Question: I want to use a Web Browser to access a website that uses JavaScript on load. I understand that Web Browser is a wrapper of the current installed version of Internet Explorer. However, testing the website on Internet Explorer yields no errors but does not work if I use the Web Browser to access the content.
I have also looked at my internet security settings to ensure it is enabled.
The issue I get is;

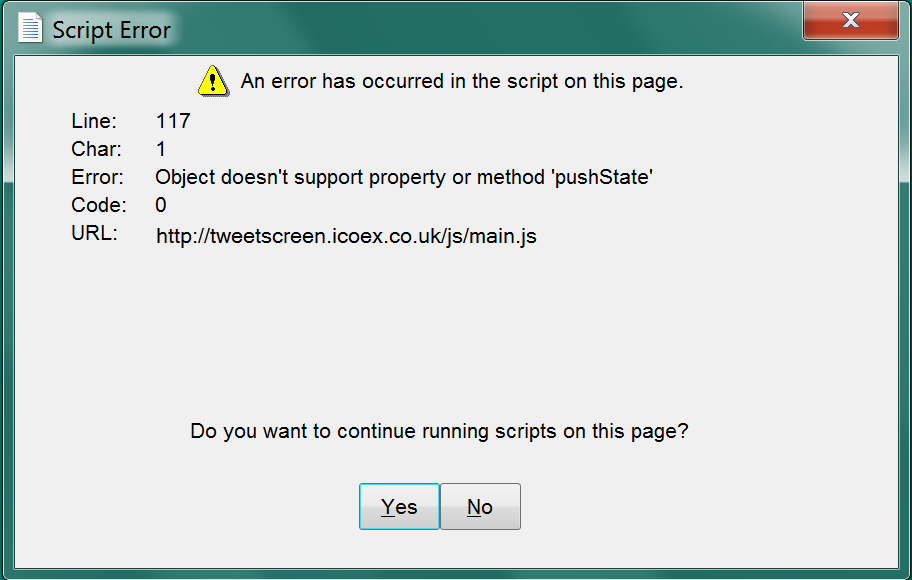
Answer: Awkwardly enough, I found the answer moments after posting this but I thought anyone who comes across the same problem as me will find solace in this answer;
It seems downloading the latest version of Internet Explorer is not enough and you must explicitly specify the version of IE to use by adding a new registry key.
HTML fix;
'''
<!DOCTYPE html>
<html>
<head>
<meta http-equiv="X-UA-Compatible" content="IE=edge" />
... other headers
</head>
<body>
... content
</body>
</html>
'''
Via registry;
Go to for 64-bit or 32-bit only machines.
Or go to for 32-bit on 64-bit systems (It cannot hurt to add keys to both locations if you have them. If you do not have them, you can make the folders yourself).
Create a new DWORD key and name it the name of your application e.g. "myapp.exe" and then edit the value of the key. There are many different values you can add depending on the IE version you want to emulate. I entered 11001 (as a decimal value - 0x2AF9 in HEX) which emulates IE 11 (many more values located at: <URL>.
If you're using Visual Studio like I am, you'll notice that this method might not even work. However, it does work. You need to manually open the .exe file using Explorer or terminal rather than run the project on Visual Studio.
If you wish to run the program on Visual Studio then consider adding a key for "myapp.vshost.exe" as this is used for debugging.
More information and source is from; <URL>.
I hope this helps anyone with any issue regarding your Web Browser perhaps using the wrong IE version as a wrapper or functions are not working as intended.